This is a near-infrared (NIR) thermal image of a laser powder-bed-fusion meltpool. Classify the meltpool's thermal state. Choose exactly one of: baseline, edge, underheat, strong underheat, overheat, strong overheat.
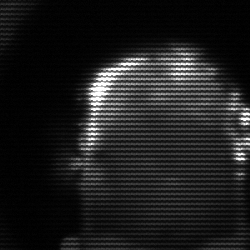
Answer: baseline